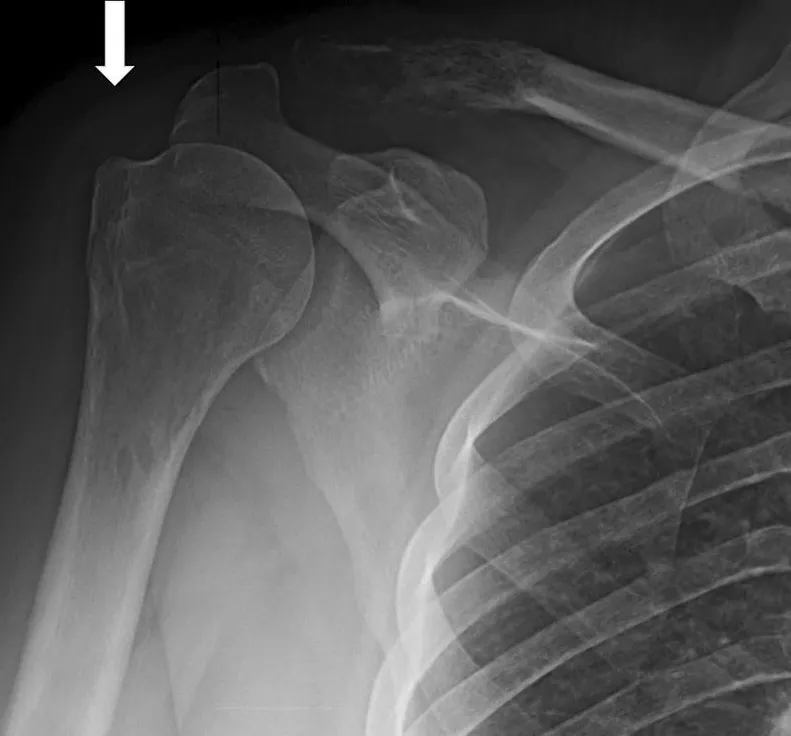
Initial radiography of Lesions. B; T1 MRI of the chest showing the T9 pathologic fracture (arrow).
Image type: radiology (x_ray)